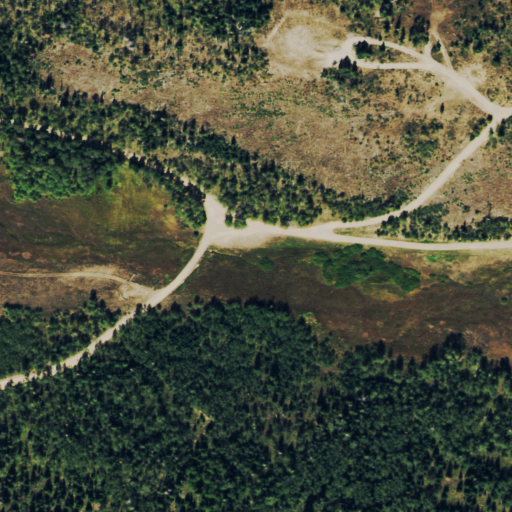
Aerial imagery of plain(s) in Colorado named Wilson Park containing shrub, deciduous forest, evergreen forest, herbaceous wetlands, woody wetlands, and grassland